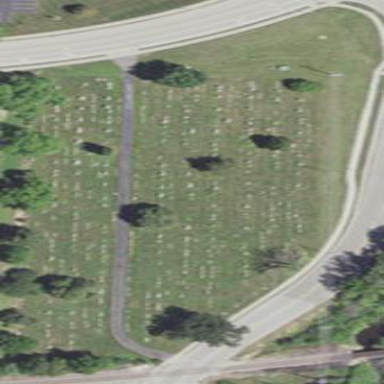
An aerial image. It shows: Cemetery.